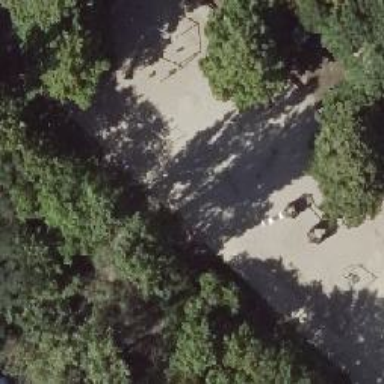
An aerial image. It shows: Playground featuring climbing frame.